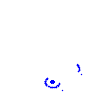
Particle: electron